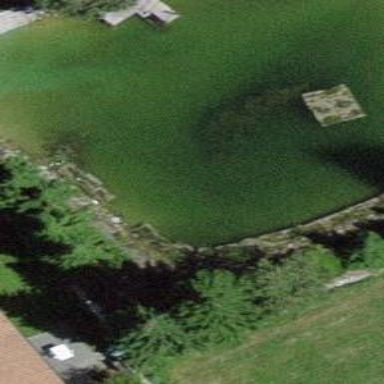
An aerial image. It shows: Peaceful pond surrounded by nature.